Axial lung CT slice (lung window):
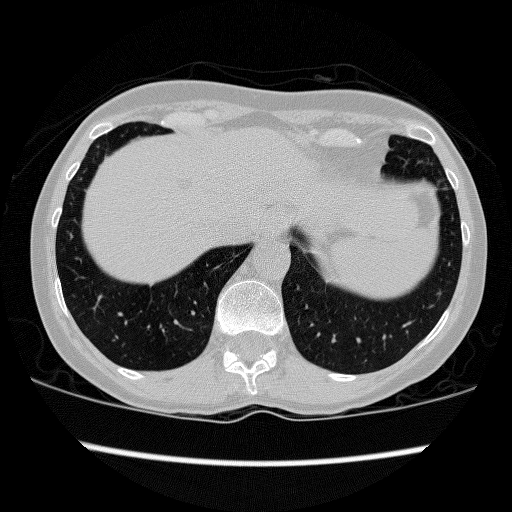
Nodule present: no